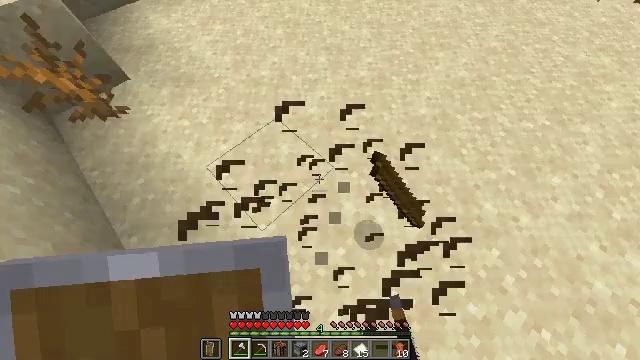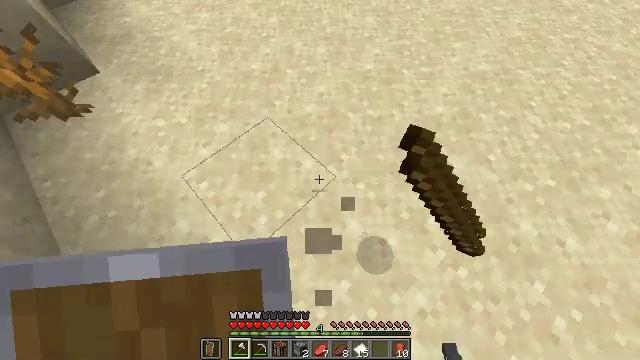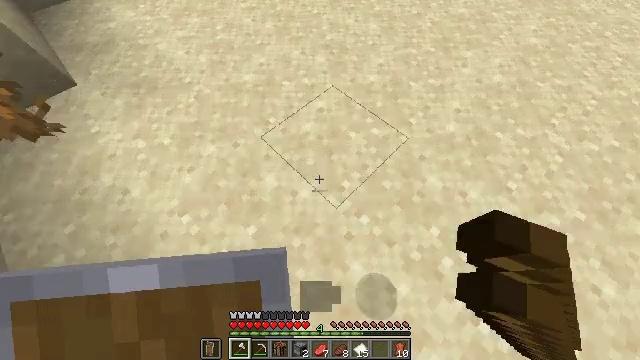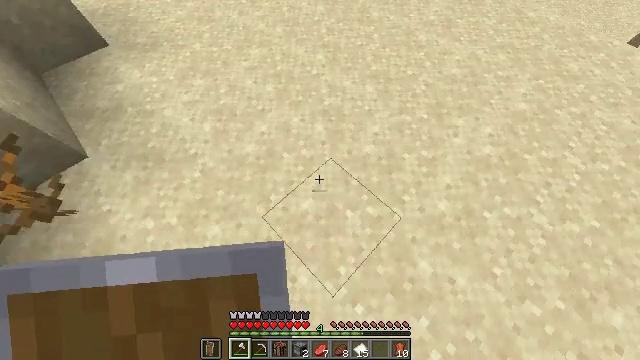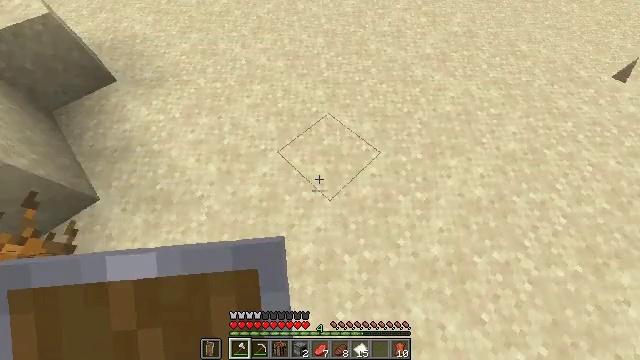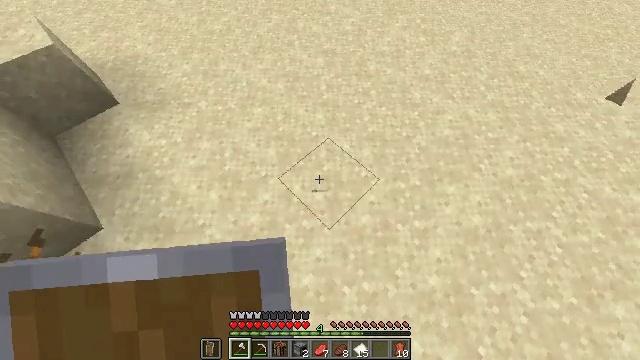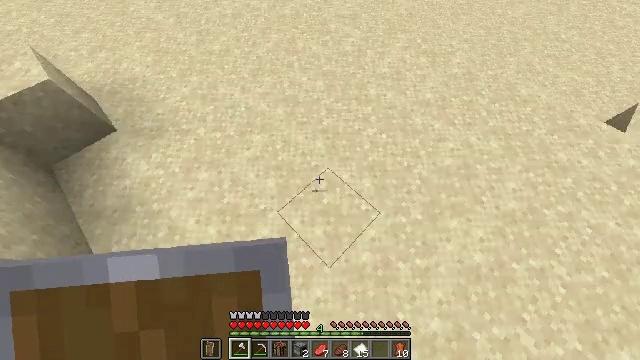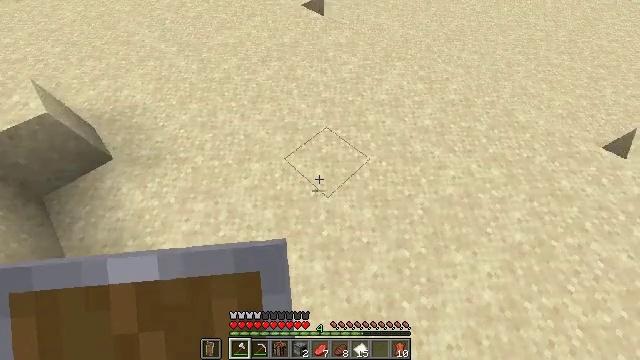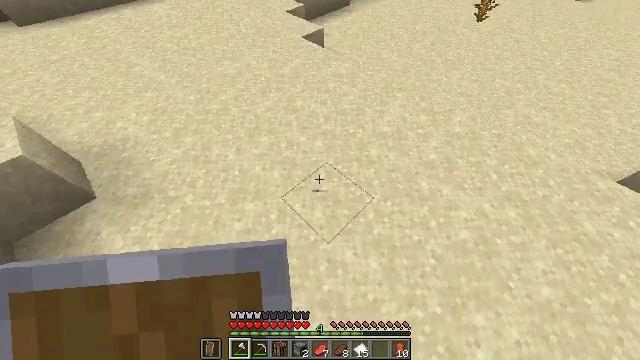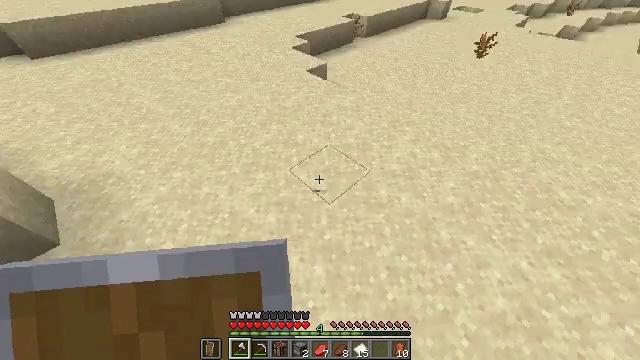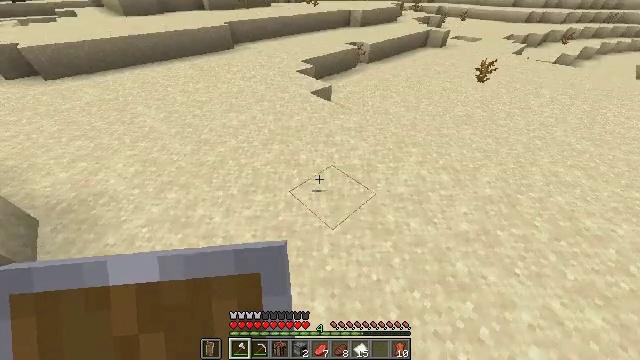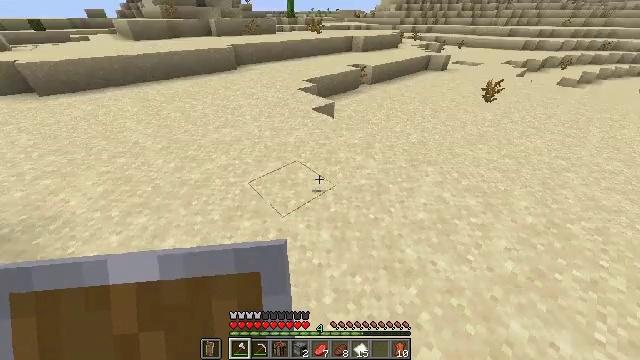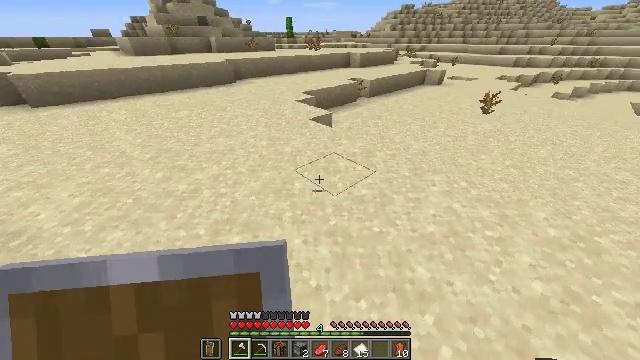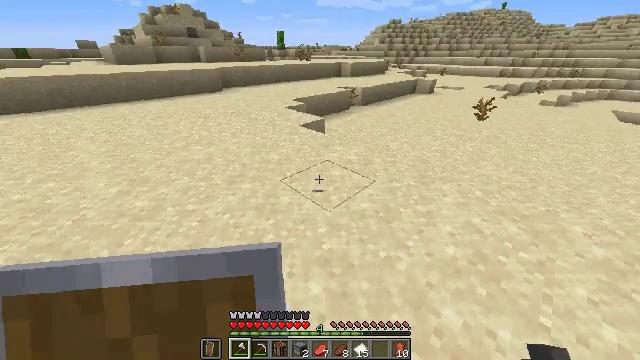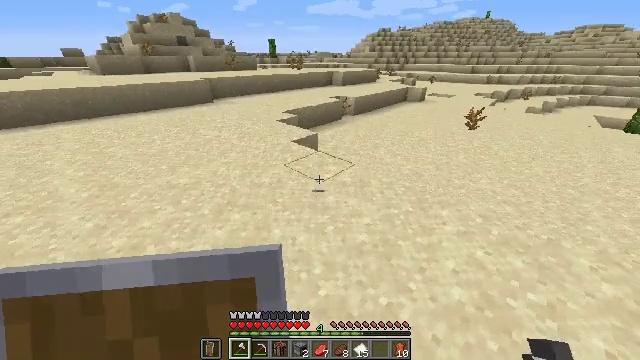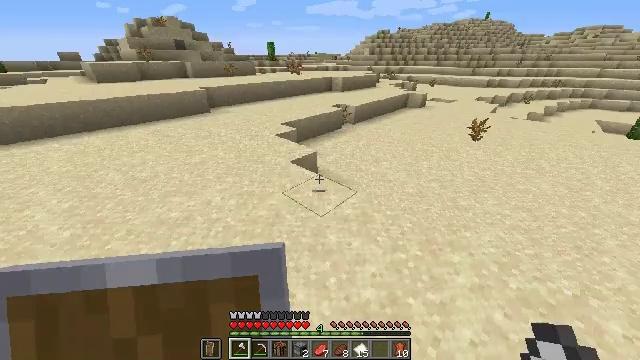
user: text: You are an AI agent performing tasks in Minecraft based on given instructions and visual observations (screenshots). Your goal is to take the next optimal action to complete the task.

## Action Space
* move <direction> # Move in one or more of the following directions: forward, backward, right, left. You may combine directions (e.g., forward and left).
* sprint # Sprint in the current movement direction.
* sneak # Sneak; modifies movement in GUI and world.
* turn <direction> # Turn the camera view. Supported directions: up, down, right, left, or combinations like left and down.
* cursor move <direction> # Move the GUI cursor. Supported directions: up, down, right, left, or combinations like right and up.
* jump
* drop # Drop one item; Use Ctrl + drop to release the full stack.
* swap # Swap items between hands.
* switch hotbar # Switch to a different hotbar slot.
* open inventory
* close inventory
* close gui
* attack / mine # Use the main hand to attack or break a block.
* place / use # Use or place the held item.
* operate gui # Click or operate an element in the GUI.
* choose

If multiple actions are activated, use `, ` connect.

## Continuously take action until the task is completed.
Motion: motion action
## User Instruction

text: Break the dead bush for sticks.
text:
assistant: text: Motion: sprint, jump
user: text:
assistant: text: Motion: sprint, jump
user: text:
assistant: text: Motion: sprint, jump
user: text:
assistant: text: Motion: sprint, jump
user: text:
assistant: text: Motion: sprint, jump
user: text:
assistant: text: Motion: sprint, jump
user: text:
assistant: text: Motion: sprint, turn up, jump
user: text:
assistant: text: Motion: sprint, turn up, jump
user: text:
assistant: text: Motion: sprint, turn left and up, jump
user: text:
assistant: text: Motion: sprint, turn left and up, jump
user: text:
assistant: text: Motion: sprint, turn up, jump
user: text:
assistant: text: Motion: sprint, turn up, jump
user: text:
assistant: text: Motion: sprint, turn right and up, jump
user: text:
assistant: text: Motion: sprint, turn right and up, jump
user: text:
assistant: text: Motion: sprint, jump
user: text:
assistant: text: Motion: sprint, jump
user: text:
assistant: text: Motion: sprint, jump
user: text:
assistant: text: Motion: sprint, turn down, jump
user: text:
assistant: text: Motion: sprint, turn down, jump
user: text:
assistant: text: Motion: sprint, jump
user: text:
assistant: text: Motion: sprint, jump
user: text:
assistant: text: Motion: sprint, turn right and up, jump
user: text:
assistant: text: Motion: sprint, turn right and up, jump
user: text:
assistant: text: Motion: sprint, turn right and up, jump
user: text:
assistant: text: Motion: sprint, turn right, jump
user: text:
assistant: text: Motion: sprint, jump
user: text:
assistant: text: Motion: sprint, turn right, jump
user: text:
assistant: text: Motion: sprint, turn right, jump
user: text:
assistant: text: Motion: sprint, jump
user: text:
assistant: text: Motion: move right, sprint, jump